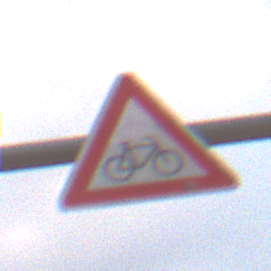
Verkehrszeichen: RadverkehrLinks
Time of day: SunriseSunset
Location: Outdoor (Nature)
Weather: PartlyCloudy
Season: NotSpecified
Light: Natural